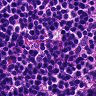
Metastatic tissue present: no